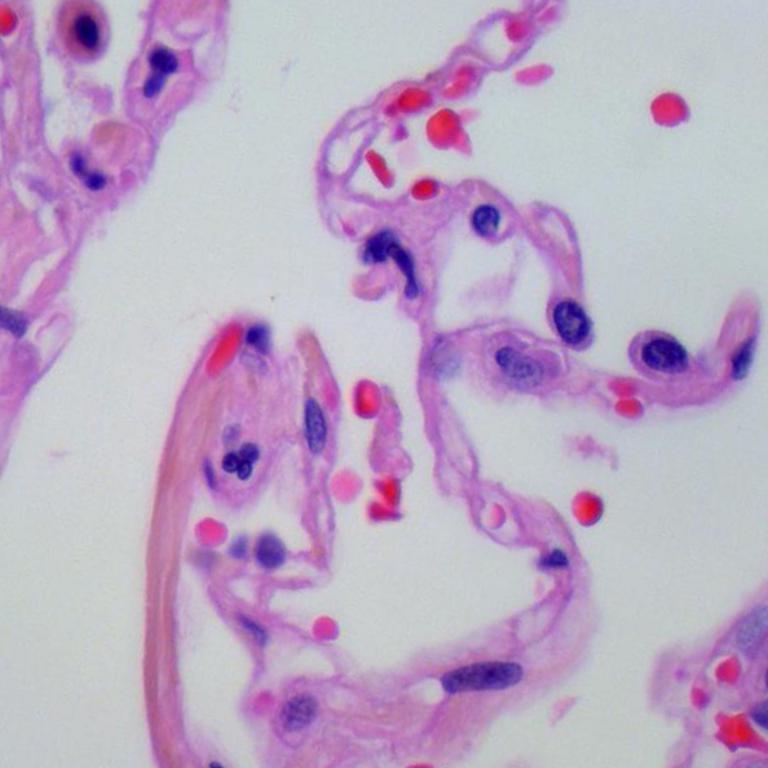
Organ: lung
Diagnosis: benign